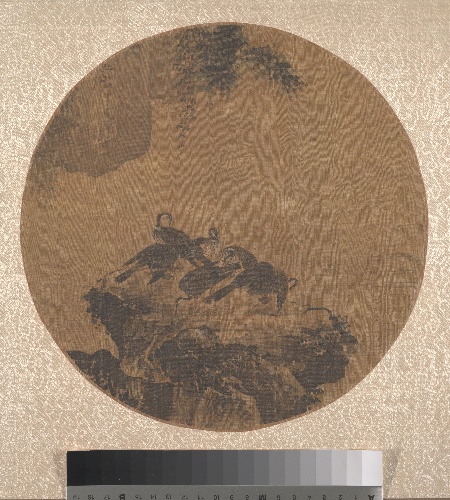
Artist: Unidentified artist
Object type: Fan mounted as an album leaf
Classification: Paintings
Medium: Fan mounted as an album leaf; ink and color on silk
Culture: China
Period: early Ming dynasty (1368–1644)
Dimensions: 10 7/16 x 10 3/8 in. (26.5 x 26.4 cm)
Department: Asian Art
Credit line: From the Collection of A. W. Bahr, Purchase, Fletcher Fund, 1947
Accession year: 1947
Repository: Metropolitan Museum of Art, New York, NY
Tags: Birds